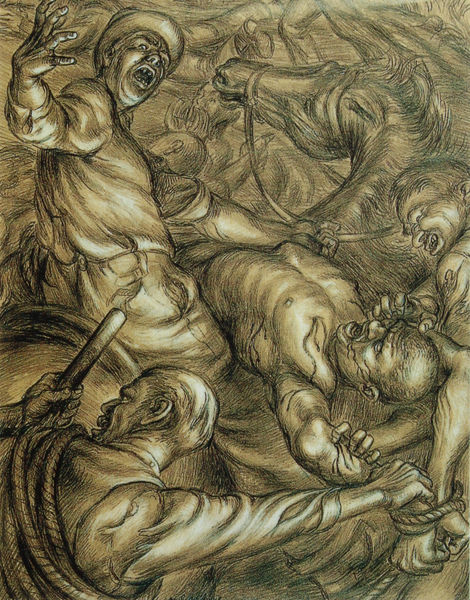
Titel: To the Lynching!
Künstler: Paul Cadmus
Standort: New York (New York)
Institution: Whitney Museum of American Art
Schlagwörter: kampf, kopf, körper, mann, nackt, weiß, menschen, bewegung, geste, grau, hut, köpfe, licht, mund, männer, schwarz, skizze, zeichnung, gesichter, hemd, hose, arm, arme, gesicht, tod, tot, gesten, gewänder, pferd, pferde, reiter, stock, beine, fesseln, mähne, zaumzeug, zügel, stab, studie, monochrom, linien, grisaille, sepia, gewalt, krieg, schlacht, seile, münder, oberkörper, blut, linie, seil, greifen, knüppel, durcheinander, schlagstock, dynamik, bleistift, zähne, sterben, schreien, gefangene, sturz, scwarz, pferdekopf, gefangener, verletzung, verwundet, turban, schrei, expression, hengst, fessel, schwatz, verzerrt, folter, vorarbeit, foltern, graumalerei, oberkörper nackt